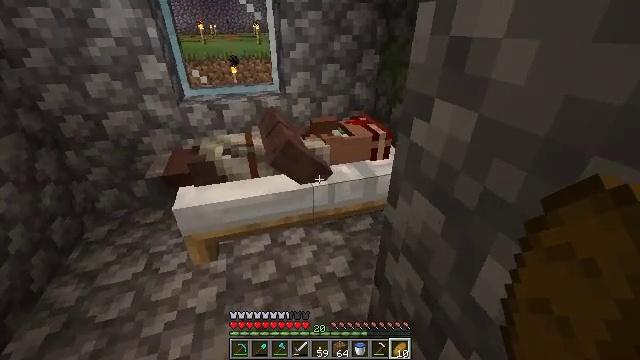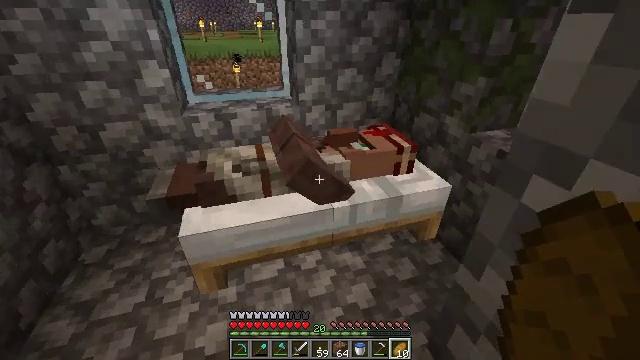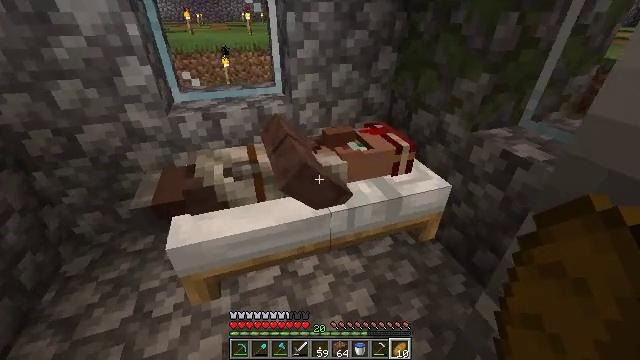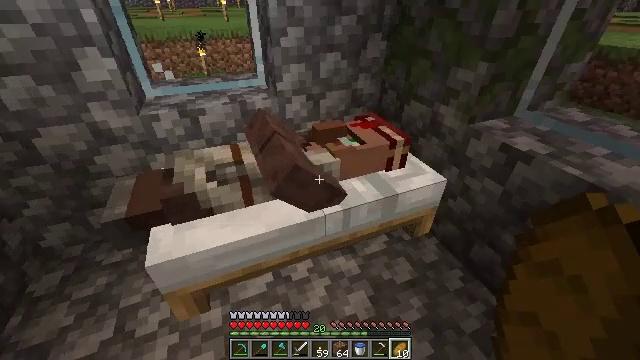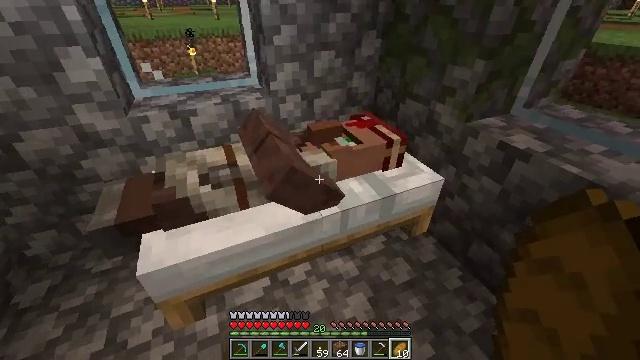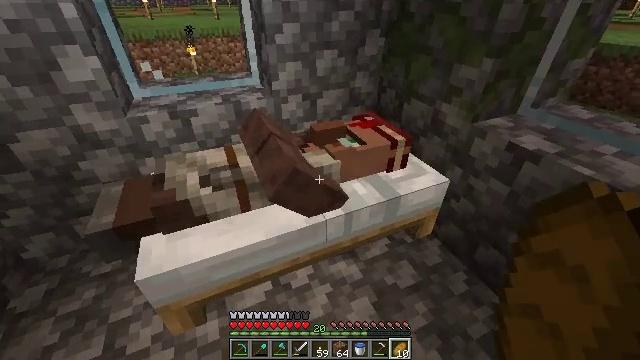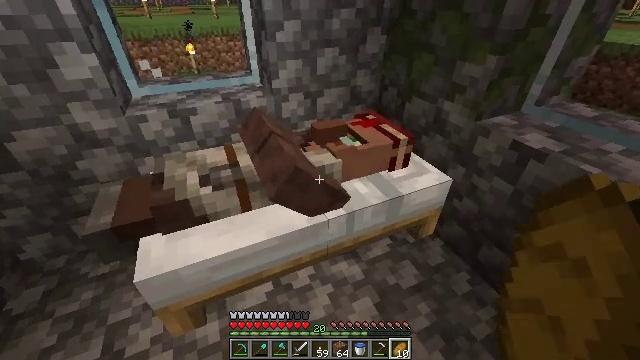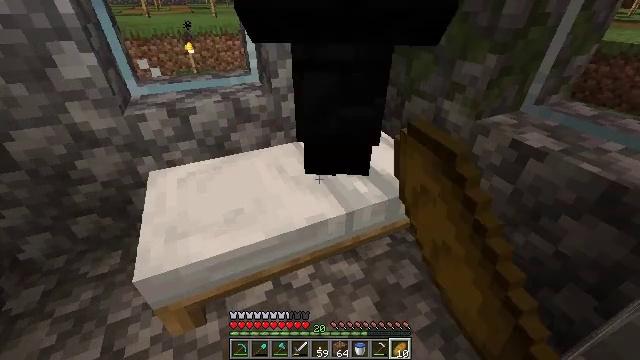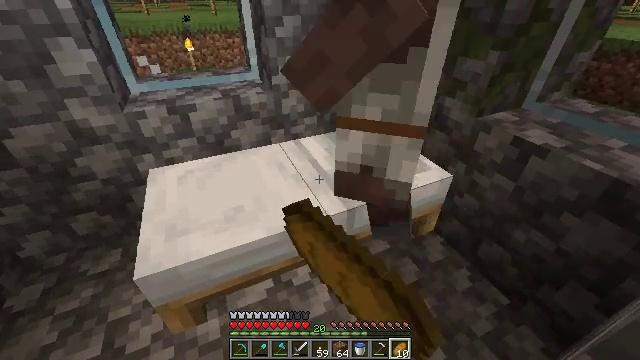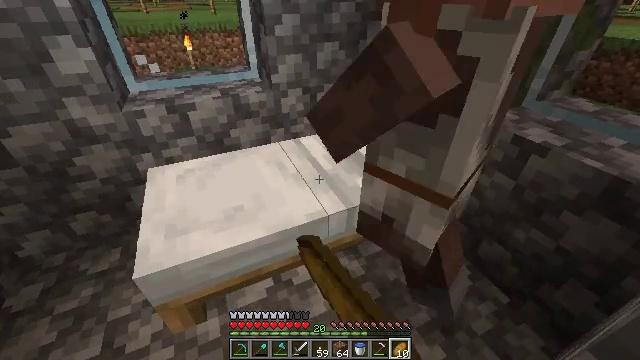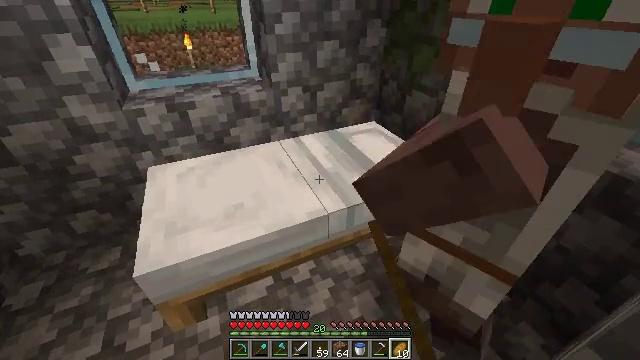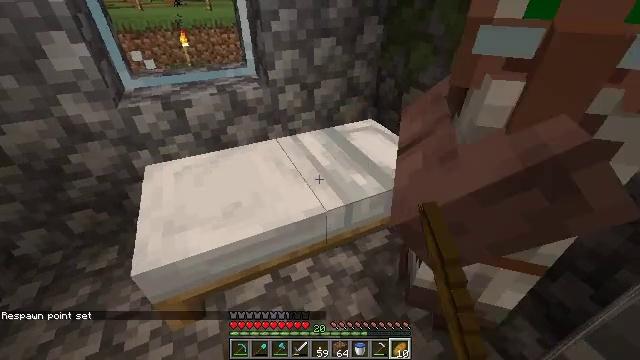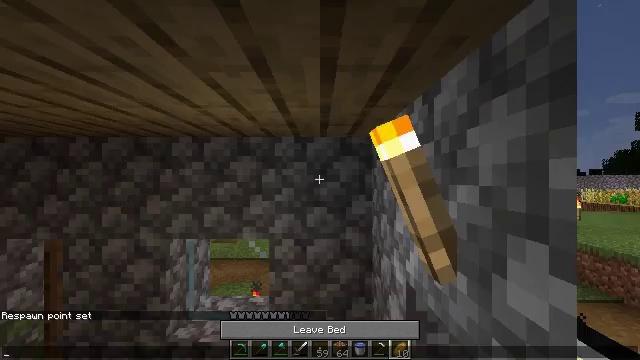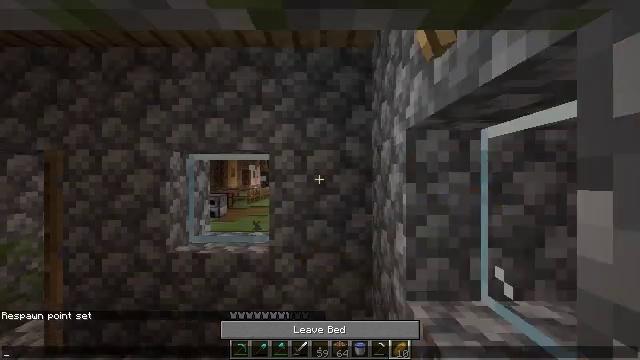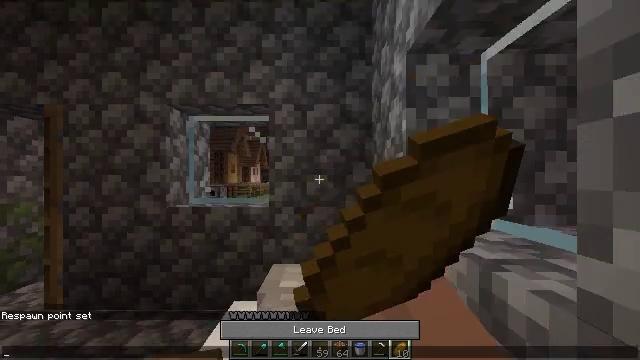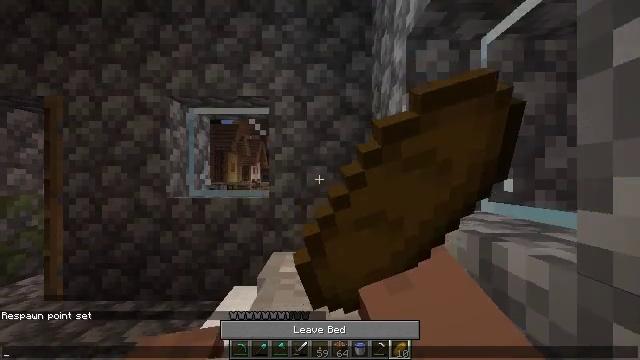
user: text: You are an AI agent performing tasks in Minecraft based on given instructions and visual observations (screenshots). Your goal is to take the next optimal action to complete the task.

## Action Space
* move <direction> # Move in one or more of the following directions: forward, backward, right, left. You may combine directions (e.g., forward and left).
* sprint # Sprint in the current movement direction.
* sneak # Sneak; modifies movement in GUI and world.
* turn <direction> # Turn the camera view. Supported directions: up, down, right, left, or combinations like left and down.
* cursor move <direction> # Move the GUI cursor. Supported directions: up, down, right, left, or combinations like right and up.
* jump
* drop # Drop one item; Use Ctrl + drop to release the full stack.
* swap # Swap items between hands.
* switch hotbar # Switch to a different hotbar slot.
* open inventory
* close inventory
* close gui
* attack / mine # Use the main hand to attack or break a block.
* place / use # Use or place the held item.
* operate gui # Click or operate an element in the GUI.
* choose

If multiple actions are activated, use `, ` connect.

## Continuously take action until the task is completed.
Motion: motion action
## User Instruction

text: Form a lectern by placing materials in the crafting grid.
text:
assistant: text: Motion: move forward and move left, use / place
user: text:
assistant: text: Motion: move forward, turn right and down, use / place
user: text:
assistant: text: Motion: turn right and down, use / place
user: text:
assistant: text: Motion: turn right
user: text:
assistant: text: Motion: no_op
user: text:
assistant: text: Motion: use / place
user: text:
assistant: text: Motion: use / place
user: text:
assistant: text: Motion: no_op
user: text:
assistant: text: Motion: no_op
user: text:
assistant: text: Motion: no_op
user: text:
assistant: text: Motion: no_op
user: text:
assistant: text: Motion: no_op
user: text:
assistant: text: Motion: open gui
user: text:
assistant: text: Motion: no_op
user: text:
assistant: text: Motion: no_op
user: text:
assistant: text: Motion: no_op
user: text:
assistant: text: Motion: cursor move left
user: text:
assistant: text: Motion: no_op
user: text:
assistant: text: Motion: no_op
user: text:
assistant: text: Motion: no_op
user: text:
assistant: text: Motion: no_op
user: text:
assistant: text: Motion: no_op
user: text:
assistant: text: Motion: no_op
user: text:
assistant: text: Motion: no_op
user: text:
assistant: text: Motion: no_op
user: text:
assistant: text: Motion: no_op
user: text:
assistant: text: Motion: no_op
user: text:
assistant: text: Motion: no_op
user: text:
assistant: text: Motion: no_op
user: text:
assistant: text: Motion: no_op